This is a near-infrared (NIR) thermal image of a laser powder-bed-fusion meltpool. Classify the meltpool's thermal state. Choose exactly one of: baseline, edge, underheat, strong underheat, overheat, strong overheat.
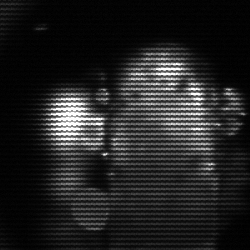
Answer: strong underheat